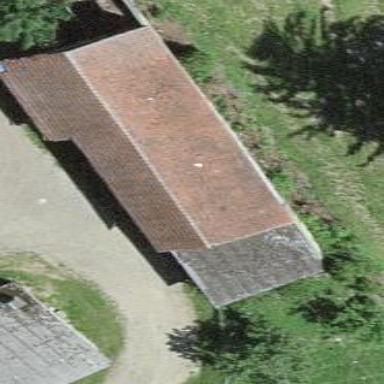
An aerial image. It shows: Barn.